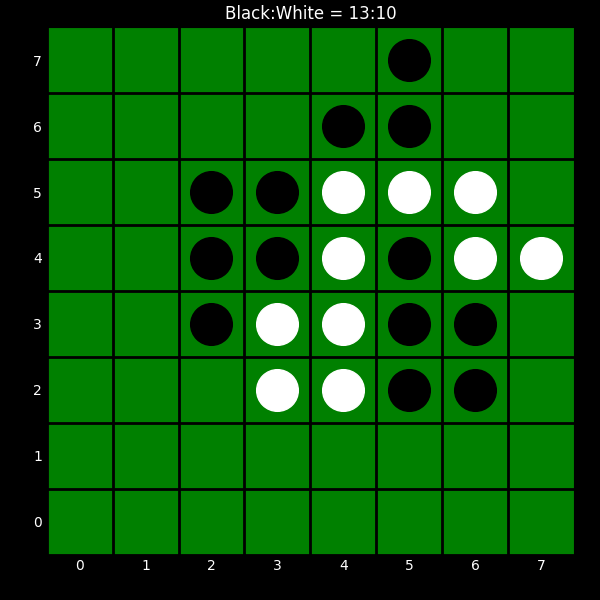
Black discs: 13
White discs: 10